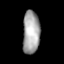
Tissue: lung
Cell type: Endothelial cells
Senescence score: 0.5711
Nuclear area (px): 721
Mean DAPI intensity: 164.363